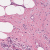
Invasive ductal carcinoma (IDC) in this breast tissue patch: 0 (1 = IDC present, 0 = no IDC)